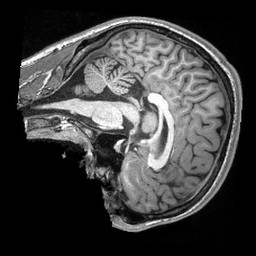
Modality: T1w
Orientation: sagittal